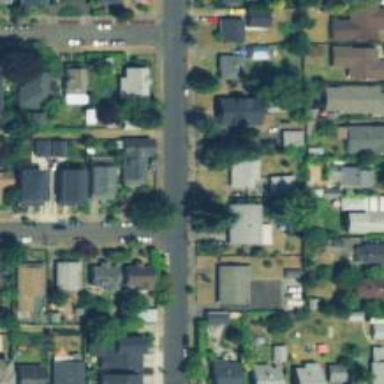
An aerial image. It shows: Alley classified as service road.